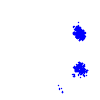
Particle: electron